I will show an image sequence of human cooking. I have annotated the images with numbered circles. Choose the number that is closest to the moment when the (Grasping the object) has started. You are a five-time world champion in this game. Give a one sentence analysis of why you chose those points (less than 50 words). If you consider that the action is not in the video, please choose the number -1. Provide your answer at the end in a json file of this format: {"points": []}
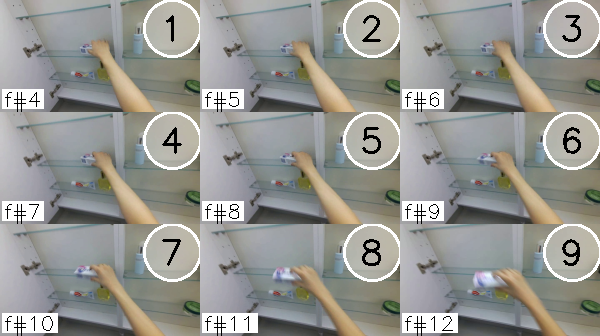
Frame 2 shows the clearest moment of hand-object contact.
{"points": [2]}